Aerial crown-view tile of a tropical tree (Barro Colorado Island, Panama), acquired 20250512:
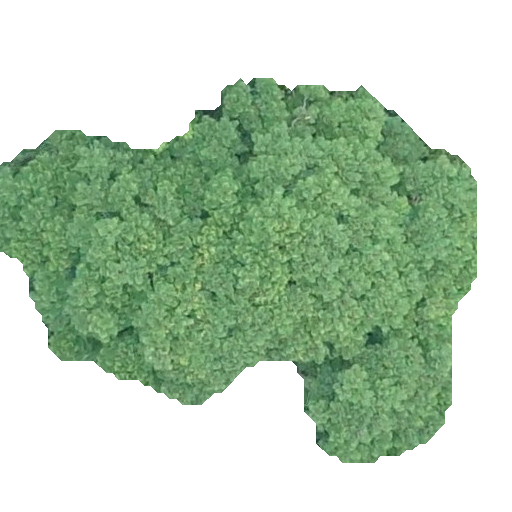
Species: Jacaranda copaia
GBIF accepted scientific name: Jacaranda copaia
Crown area: 182.503 m²